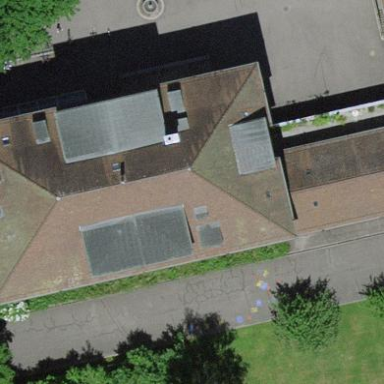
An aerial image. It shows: School building.